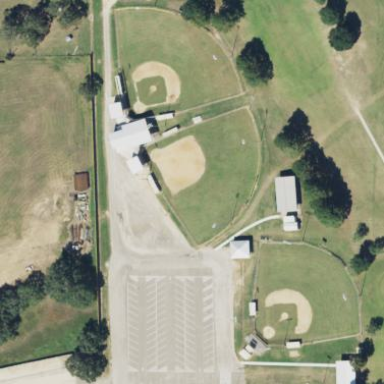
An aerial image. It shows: Baseball pitch for leisure and sports activities.